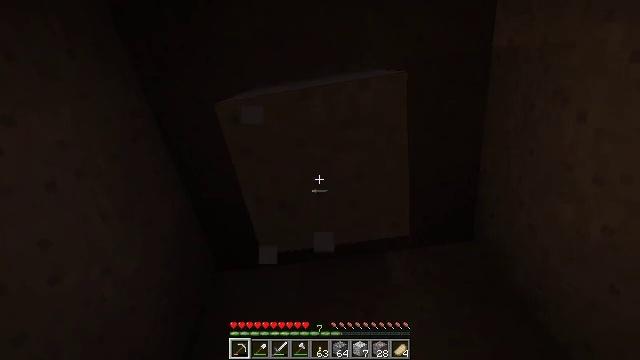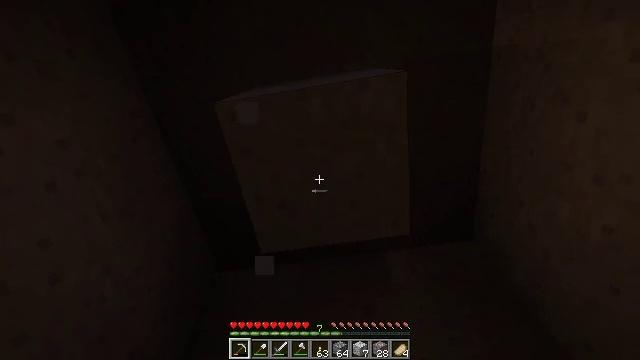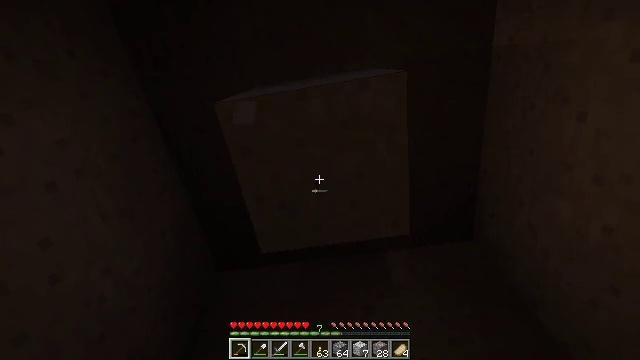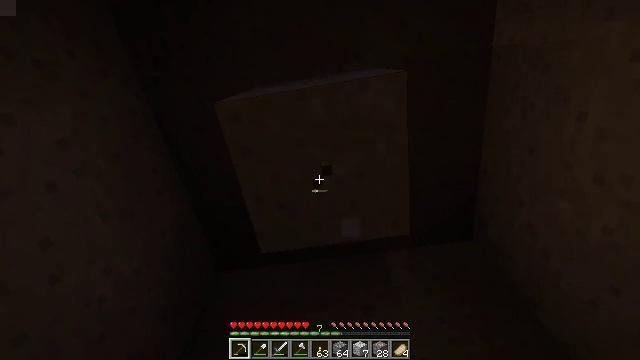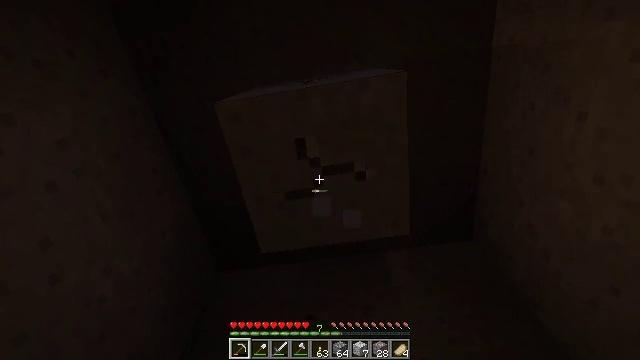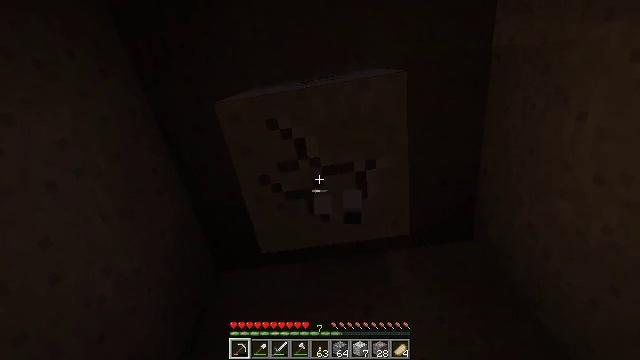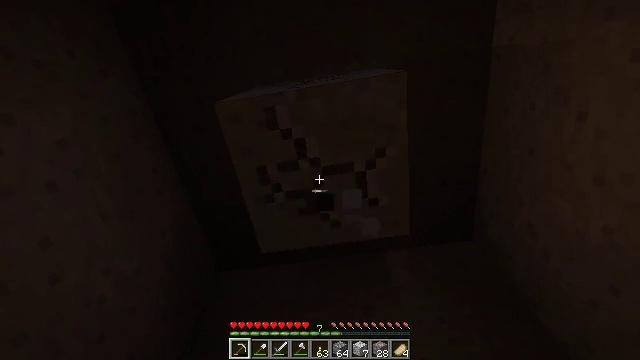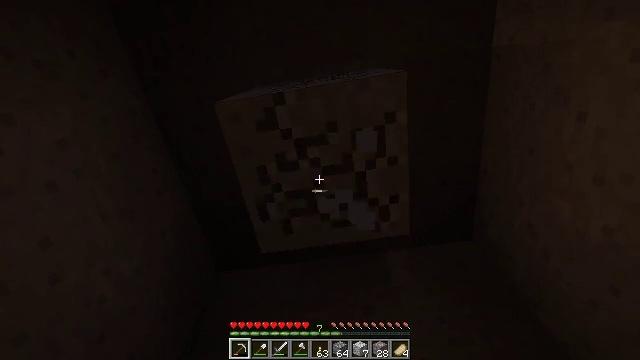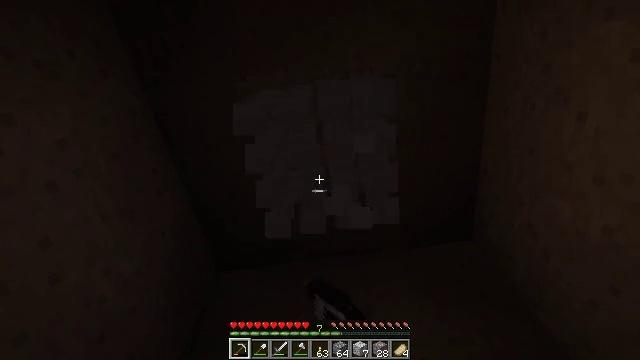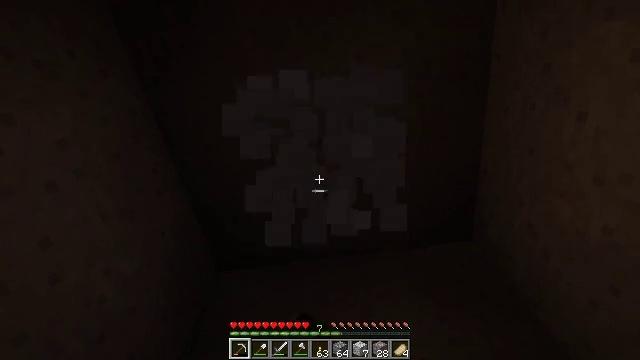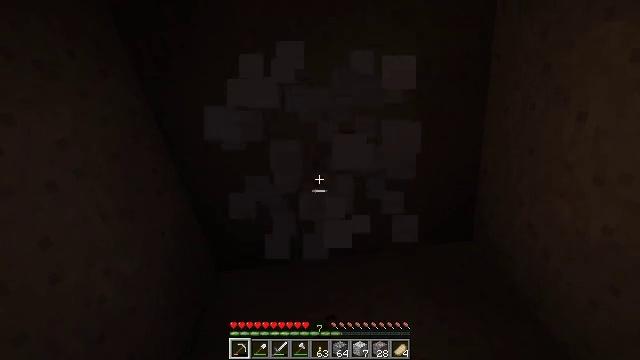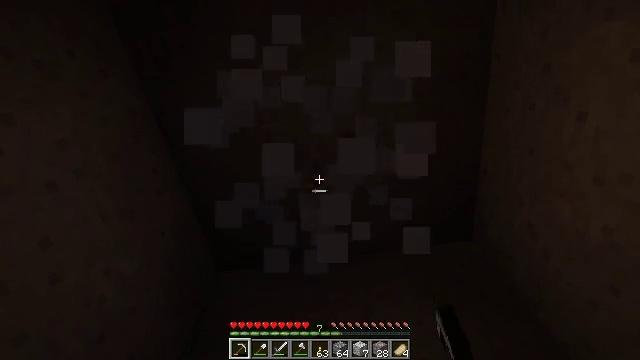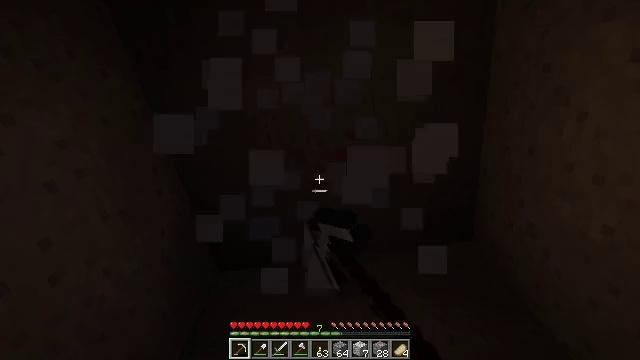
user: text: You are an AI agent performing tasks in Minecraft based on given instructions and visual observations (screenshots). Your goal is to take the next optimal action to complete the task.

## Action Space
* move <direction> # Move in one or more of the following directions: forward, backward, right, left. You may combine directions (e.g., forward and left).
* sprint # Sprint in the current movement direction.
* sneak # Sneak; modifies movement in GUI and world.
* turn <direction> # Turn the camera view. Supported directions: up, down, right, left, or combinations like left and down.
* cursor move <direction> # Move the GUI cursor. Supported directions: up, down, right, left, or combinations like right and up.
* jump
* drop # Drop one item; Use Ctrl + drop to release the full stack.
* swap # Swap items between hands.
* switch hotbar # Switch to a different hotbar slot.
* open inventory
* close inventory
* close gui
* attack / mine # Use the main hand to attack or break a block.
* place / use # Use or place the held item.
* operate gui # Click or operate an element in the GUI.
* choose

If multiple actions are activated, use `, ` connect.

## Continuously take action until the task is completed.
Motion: motion action
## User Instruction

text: Dig out the mushroom stem.
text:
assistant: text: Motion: no_op
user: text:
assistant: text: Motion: no_op
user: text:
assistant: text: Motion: attack / mine
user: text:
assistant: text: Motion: attack / mine
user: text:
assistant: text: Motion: attack / mine
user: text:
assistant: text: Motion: attack / mine
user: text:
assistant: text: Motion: attack / mine
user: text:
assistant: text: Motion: attack / mine
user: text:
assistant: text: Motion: attack / mine
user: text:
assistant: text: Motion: attack / mine
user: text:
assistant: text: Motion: attack / mine
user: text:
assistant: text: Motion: attack / mine
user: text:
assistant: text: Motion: attack / mine